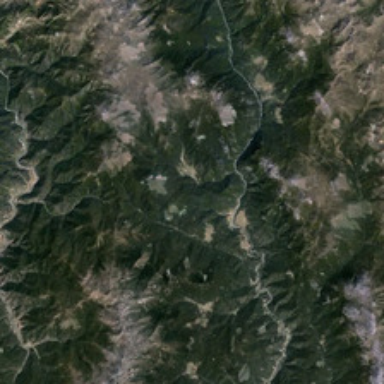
Some rivers run through the tall mountains .